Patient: sex F, age 72
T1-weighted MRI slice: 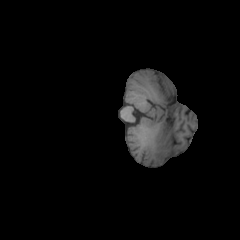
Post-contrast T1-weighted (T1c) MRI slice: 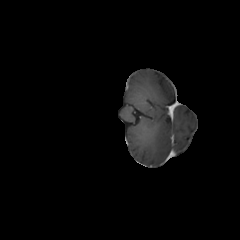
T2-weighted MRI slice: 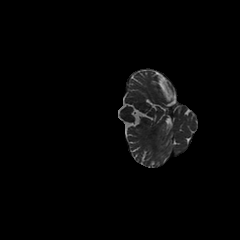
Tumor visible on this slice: no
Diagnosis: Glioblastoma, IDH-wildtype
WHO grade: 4